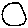
Label: moon